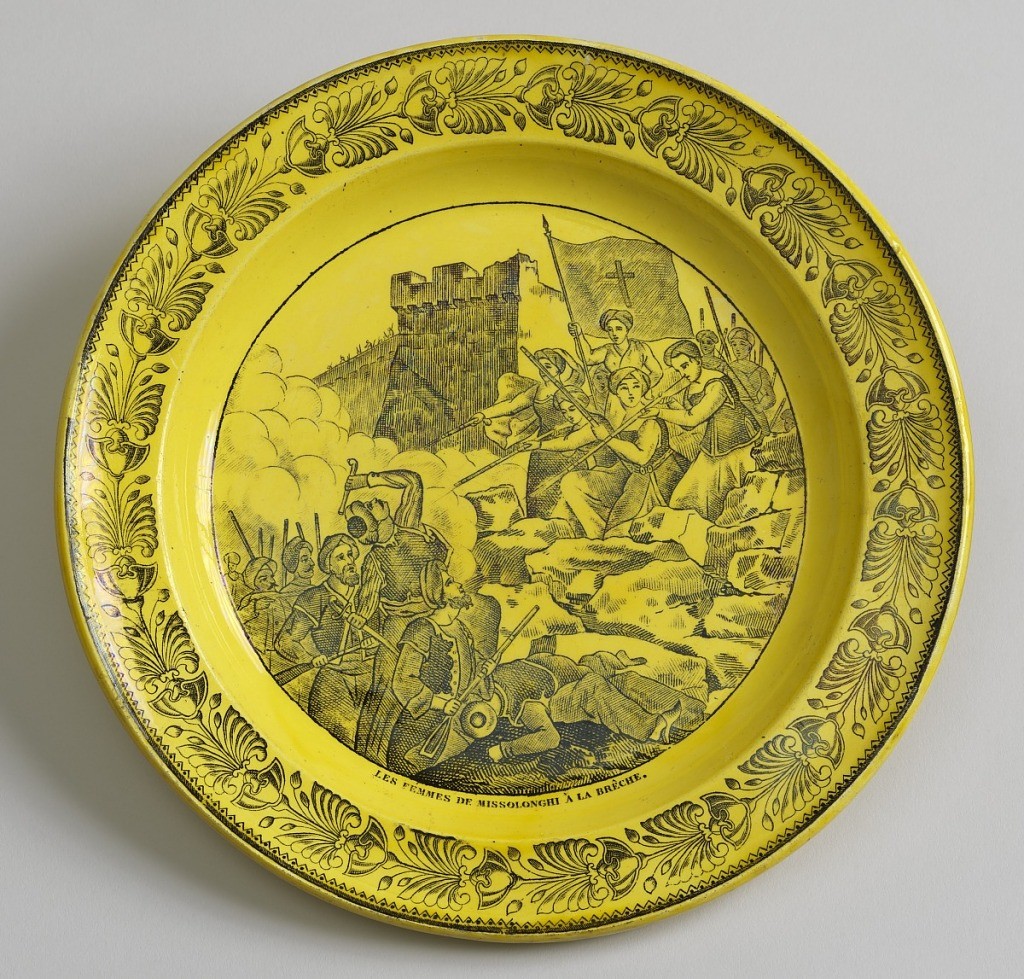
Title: Plate
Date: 18th–mid-19th century
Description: "Les Femmes"